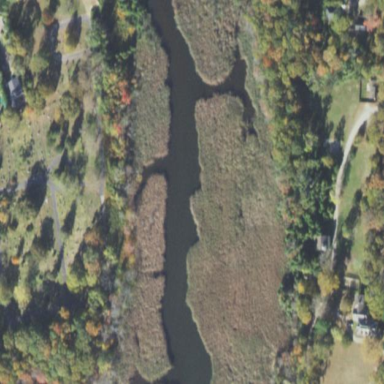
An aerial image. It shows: Beautiful wet meadow natural wetland.